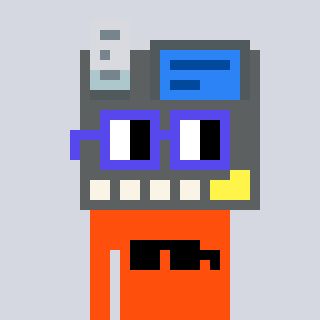
a pixel art character with square blue glasses, a cash register-shaped head and a orange-colored body on a cool background